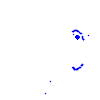
Particle: kaon